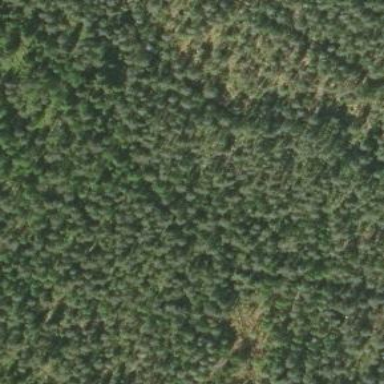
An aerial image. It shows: Woodland with needle-leaved trees.